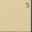
Piece: xx